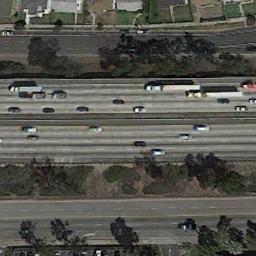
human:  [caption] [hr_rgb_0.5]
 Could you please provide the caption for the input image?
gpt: Some straight freeways has some trees on either side of the freeway .

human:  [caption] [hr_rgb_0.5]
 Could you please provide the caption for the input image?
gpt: The freeway is next to lines of trees with some cars .

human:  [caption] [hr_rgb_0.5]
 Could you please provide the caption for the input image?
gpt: There are green belts on both sides of the freeway and there are many cars on the freeway .

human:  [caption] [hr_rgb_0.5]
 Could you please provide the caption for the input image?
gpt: There are only two cars on the winding highway .

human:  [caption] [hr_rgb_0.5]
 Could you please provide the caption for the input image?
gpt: There are some trees and some buildings beside the freeway .